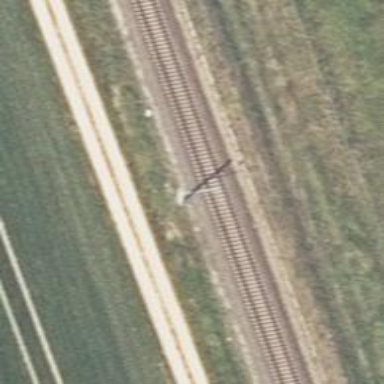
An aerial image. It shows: Milestone along the railway with catenary mast.